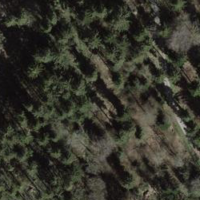
EUNIS habitat code: 43
Species observed at this site:
Chrysosplenium alternifolium